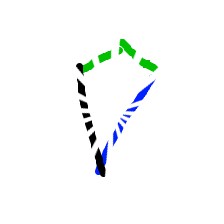
Shape: kite